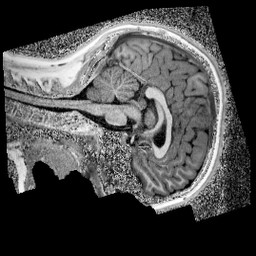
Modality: UNIT1_denoised
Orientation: sagittal
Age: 13
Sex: female
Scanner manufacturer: siemens
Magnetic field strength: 3 T
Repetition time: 4 s
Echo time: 0.00299 s